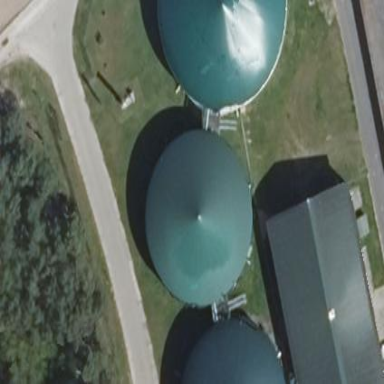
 used as digester with power generator inside."